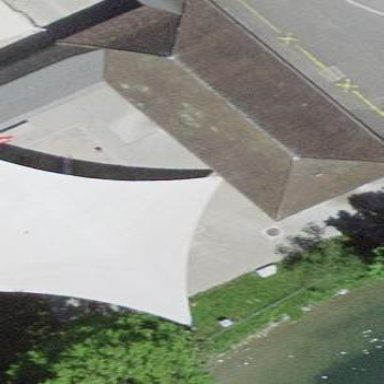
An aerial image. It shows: View of roof of building.